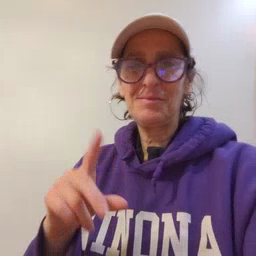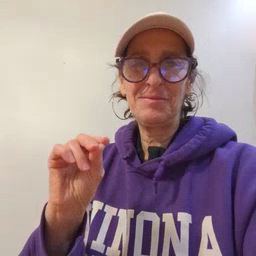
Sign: dog